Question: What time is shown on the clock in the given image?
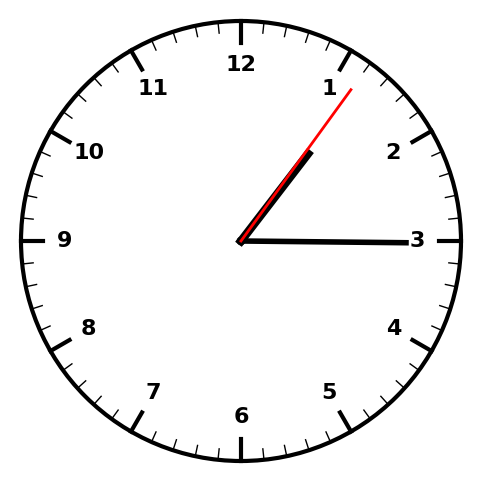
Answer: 01:15:06